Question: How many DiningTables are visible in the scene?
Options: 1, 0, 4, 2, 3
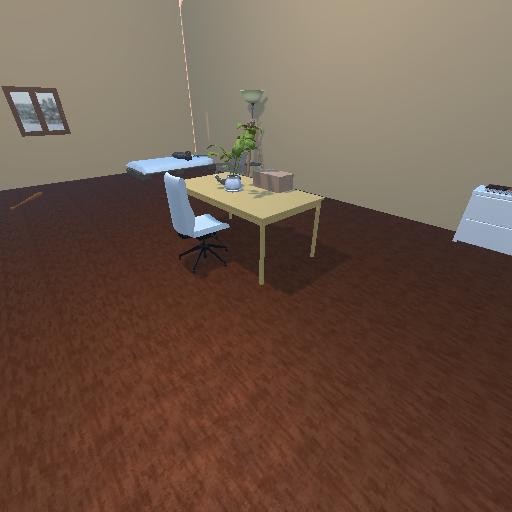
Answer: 1